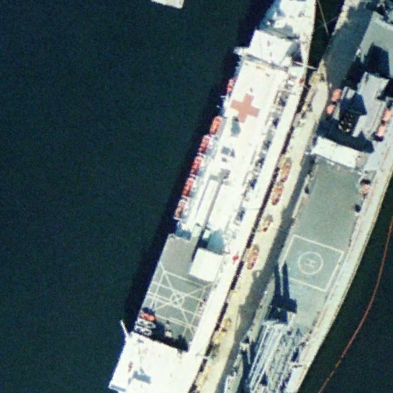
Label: Medical_ship